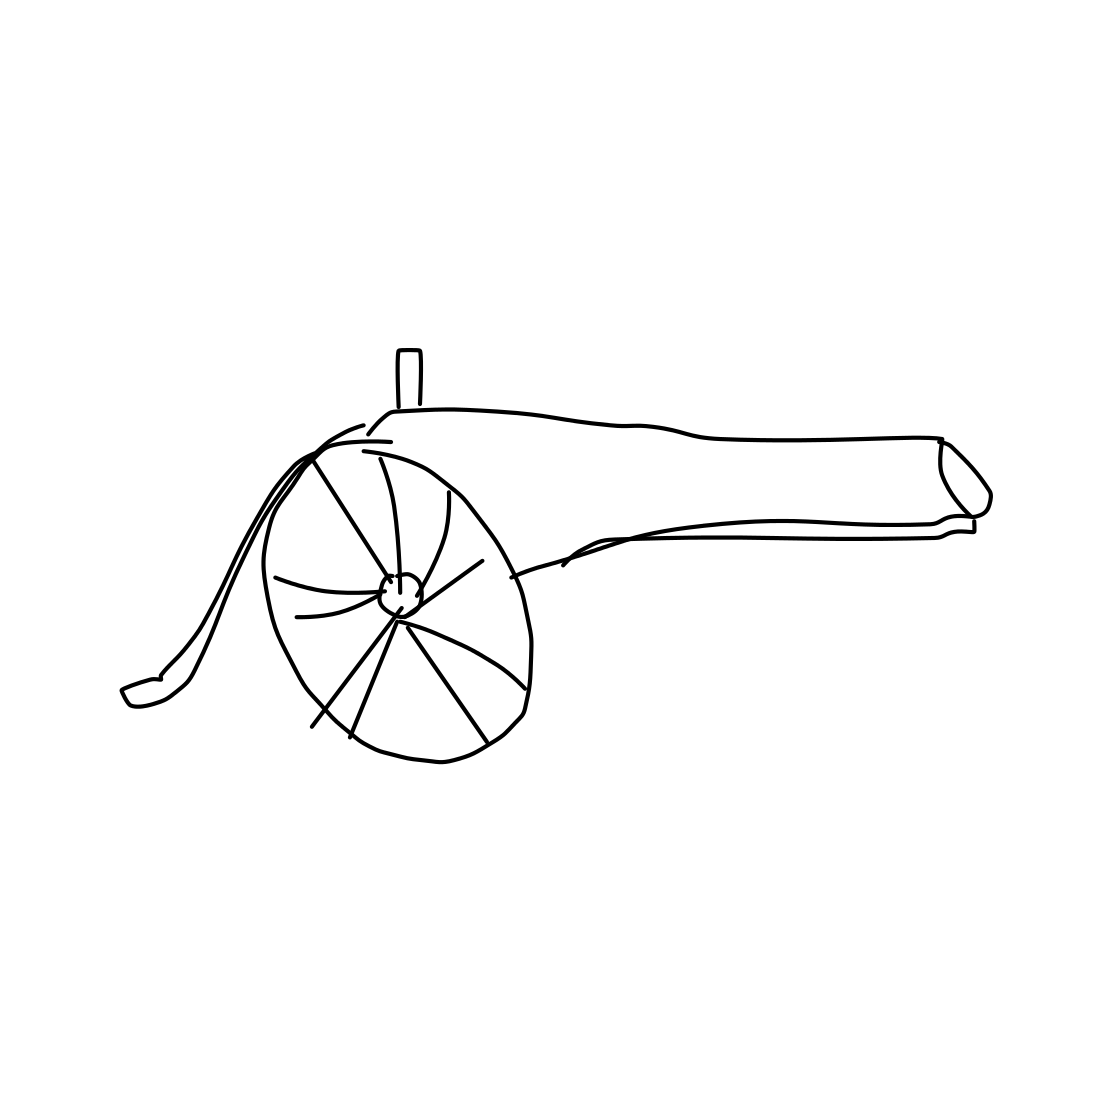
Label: cannon